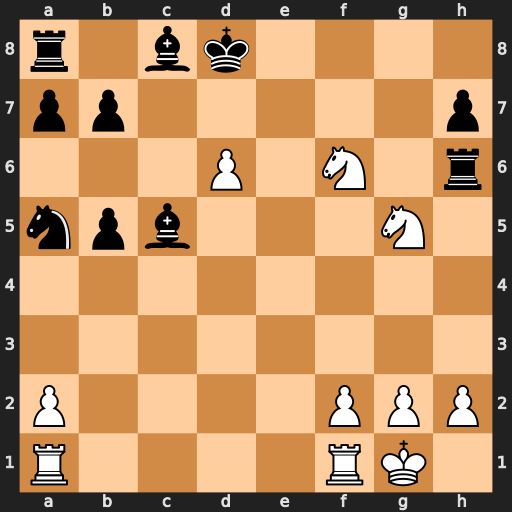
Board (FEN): r1bk4/pp5p/3P1N1r/npb3N1/8/8/P4PPP/R4RK1
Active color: w
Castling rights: -
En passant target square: -
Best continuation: Nf7#